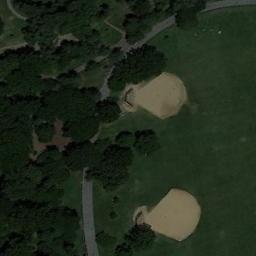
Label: baseball_diamond